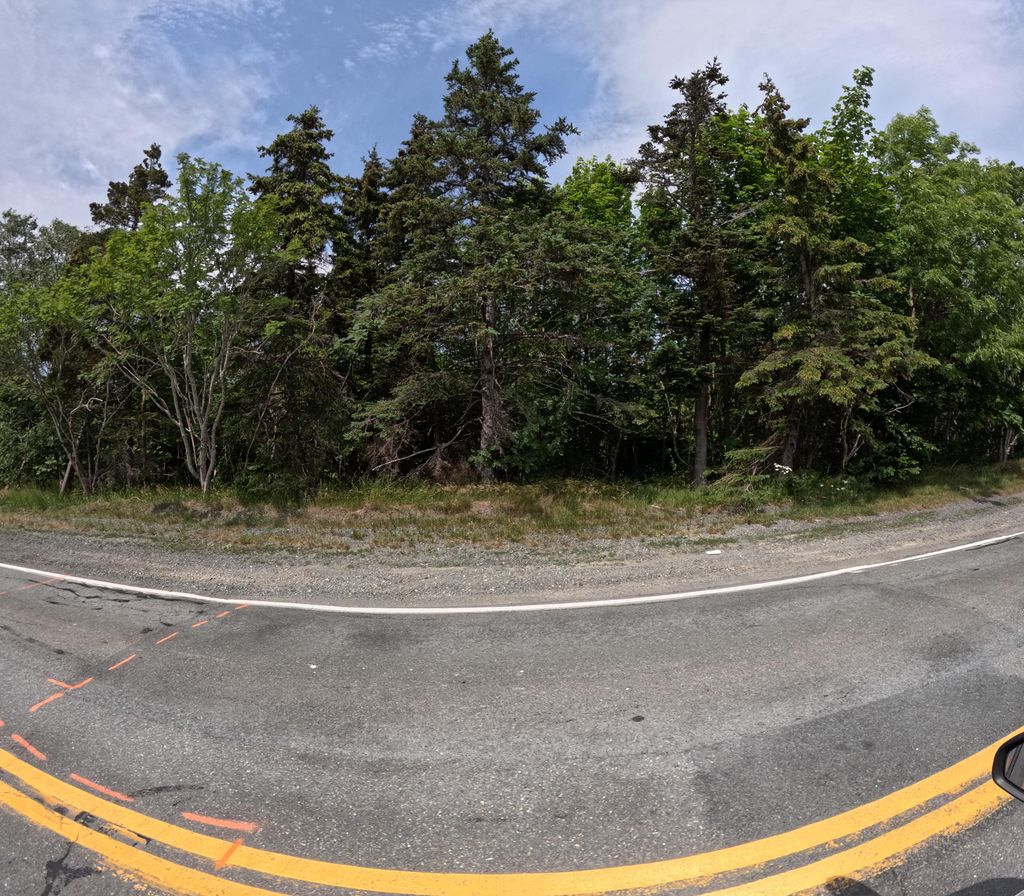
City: st_johns